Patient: sex M, age 76
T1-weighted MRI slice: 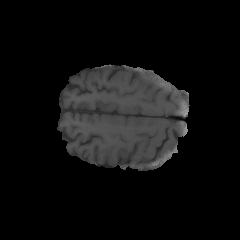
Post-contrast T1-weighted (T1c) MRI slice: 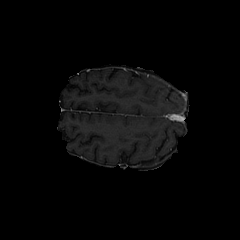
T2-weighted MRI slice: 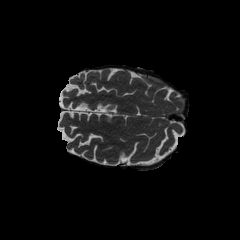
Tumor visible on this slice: no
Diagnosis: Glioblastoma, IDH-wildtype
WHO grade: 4